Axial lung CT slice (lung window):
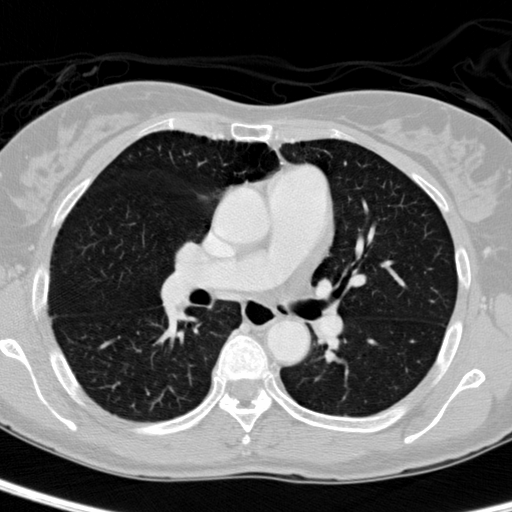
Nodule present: no